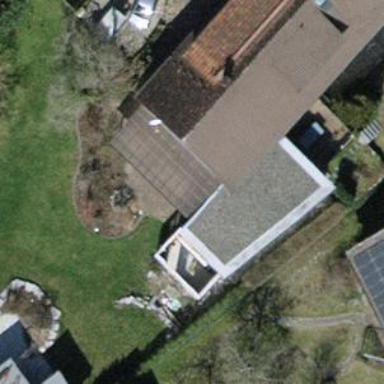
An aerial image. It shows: Shed building.